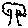
Label: tree